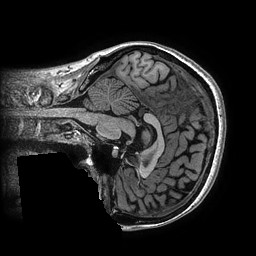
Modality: T1w
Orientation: sagittal
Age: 34
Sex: female
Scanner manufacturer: ge
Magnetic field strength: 3 T
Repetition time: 0.006952 s
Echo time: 0.00292 s